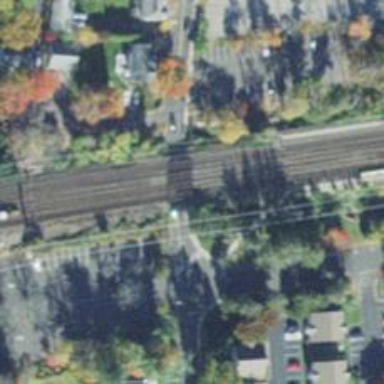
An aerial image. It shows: Railway bridge with electrified contact lines.